Question: How can I center the text inside the legend. I would like to have a fixed width for the legend. When I use 'text-align:center;' inside legend, it moves the whole legend box to the center instead of the text inside.
'''
fieldset
{
padding: 1px 2px 4px 2px;
border-radius: 5px;
}
legend
{
border: 1px solid gray;
margin-left: 10px;
padding:2px;
width:150px;
}
'''
I can center the text by removing width and using:
'''
padding: 2px 20px 2px 20px;
'''
but then I wouldnt have a fixed width for the legends in the screen. Here's how it looks now-

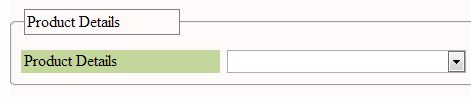
Answer: If you use 'text-align : center' on 'legend', it would center-align the whole legend.
Instead change your HTML to :
'''
<legend><p>Product Details</p></legend>
'''
And then use this CSS :
'''
legend p {
text-align:center;
}
'''